Current action and preconditions to check: trajectory_clear

Your task: For each precondition in the list above, predict whether it will hold at this action.

Consider the current scene as observed from the mobile robot's camera, and analyze the predicted future states of all dynamic agents (e.g., people, animals, vehicles, or any moving entities) within the NEXT SECOND.

IMPORTANT: Only answer "very likely" if you are absolutely certain—based on strong, clear evidence—that a dynamic agent will violate the precondition in the predicted future state. Do NOT answer "very likely" for unlikely, ambiguous, or low-probability risks.

Ask yourself for each precondition: Is there a high probability, with clear and convincing evidence, that the predicted future states of any dynamic agent will interfere with the predicted future state of the currently executing action within the NEXT SECOND, causing that precondition to fail?

Assess the risk level based on these predictions. Use "likely" or "very likely" if motions create a clear risk of interference.

Use "neutral" or "improbable" if agents are nearby but their predicted paths are clearly diverging or non-conflicting.

Failure Risk Categories: "very improbable", "improbable", "neutral", "likely", "very likely"

Answer Format: Output ONLY the probability_of_failure value from these categories: "very improbable", "improbable", "neutral", "likely", "very likely"

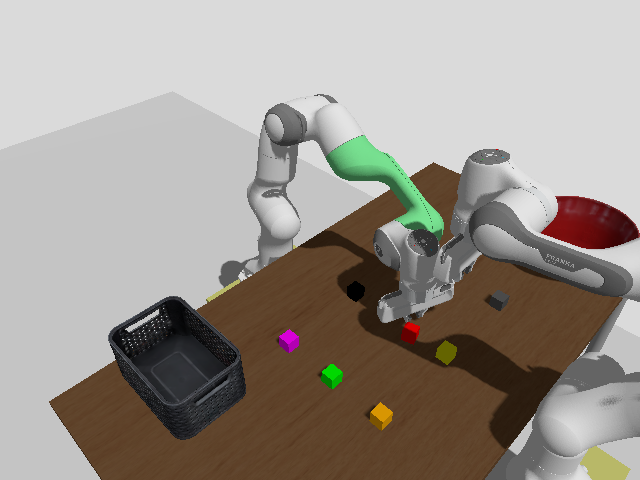

Answer: neutral